Question: A few days ago I asked a question, to understand how to eliminate an annoying text effect

Thanks to 'help from other users, I am able to understand that the effect is due to an edge of the same of the background color.
It would therefore be easy to eliminate this problem, but with 'border : none' property nothing happens anyway.
The link of effect codrops is: <URL>.
And a Link <URL>
I hope someone can remove the effect in question
Thanks in advance
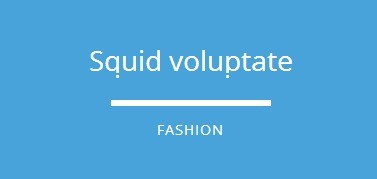
Answer: It looks like you just need to remove the underlines in your links. Try adding the following CSS:
'''
a {
text-decoration: none;
}
'''
To remove the effect from the 'cbp-ig-grid', prepend a class name like such:
'''
.cbp-ig-grid a {
text-decoration: none;
}
'''